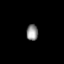
Tissue: lung
Cell type: Fibroblasts
Senescence score: 0.6105
Nuclear area (px): 182
Mean DAPI intensity: 143.753